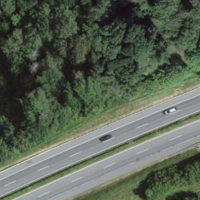
EUNIS habitat code: 57
Species observed at this site:
Lathyrus vernus
Lamium galeobdolon